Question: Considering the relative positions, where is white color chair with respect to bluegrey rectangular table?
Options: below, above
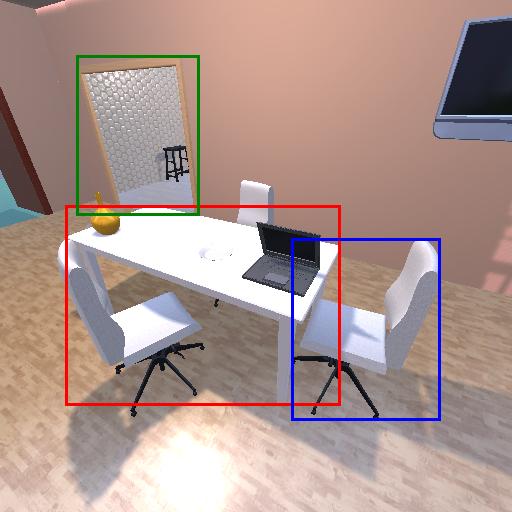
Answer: below